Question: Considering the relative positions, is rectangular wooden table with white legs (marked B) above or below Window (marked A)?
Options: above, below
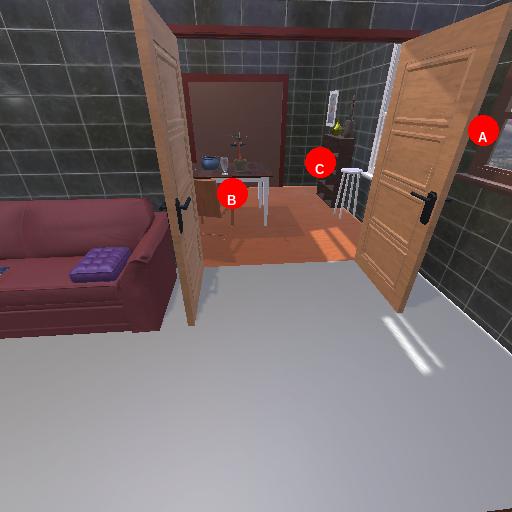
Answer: above